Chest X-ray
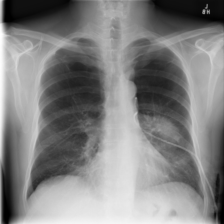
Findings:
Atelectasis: negative
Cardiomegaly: negative
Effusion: negative
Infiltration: negative
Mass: positive
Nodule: negative
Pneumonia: negative
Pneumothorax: negative
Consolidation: negative
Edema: negative
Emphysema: negative
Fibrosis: negative
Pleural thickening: negative
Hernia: negative